Aerial crown-view tile of a tropical tree (Barro Colorado Island, Panama), acquired 20250217:
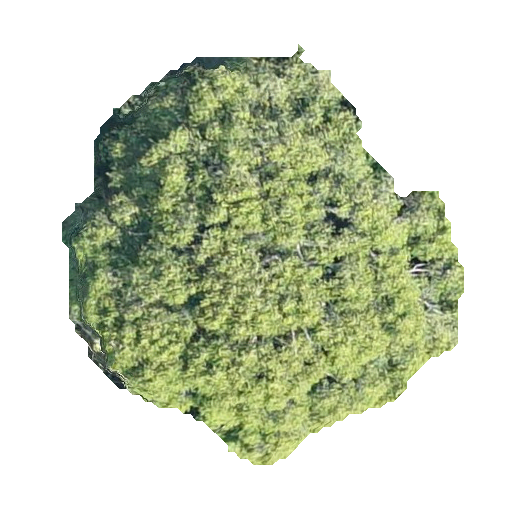
Species: Guatteria lucens
GBIF accepted scientific name: Guatteria lucens
Crown area: 167.688 m²